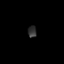
Tissue: lung
Cell type: Epithelial cells
Senescence score: 0.1471
Nuclear area (px): 97
Mean DAPI intensity: 49.887